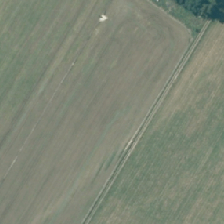
Land cover: shortrotation_cropland